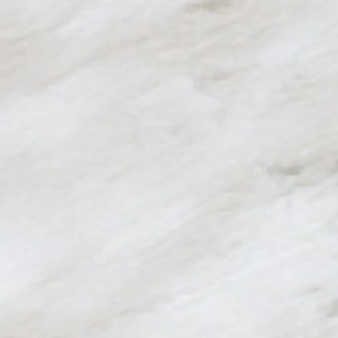
Label: other